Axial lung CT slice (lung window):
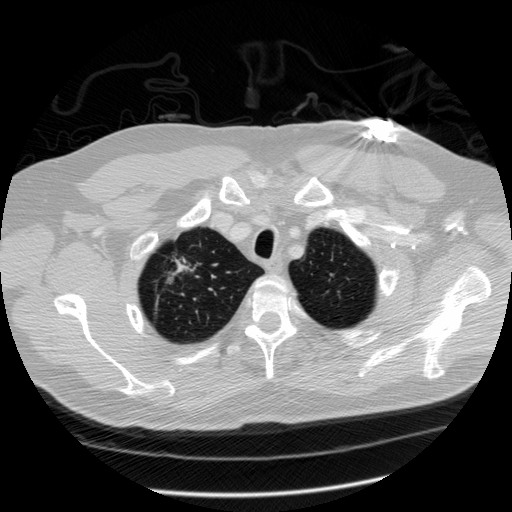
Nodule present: yes
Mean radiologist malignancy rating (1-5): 5